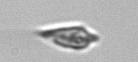
Label: Oxytoxum